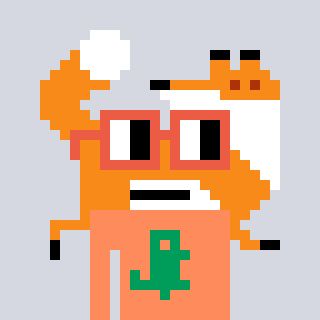
a pixel art character with square orange glasses, a fox-shaped head and a peachy-colored body on a cool background